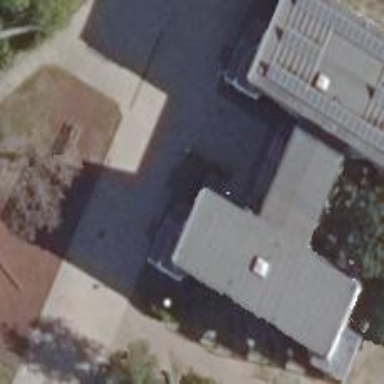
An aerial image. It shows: Part of building.